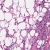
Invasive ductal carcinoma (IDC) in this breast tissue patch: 1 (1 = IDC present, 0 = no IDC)